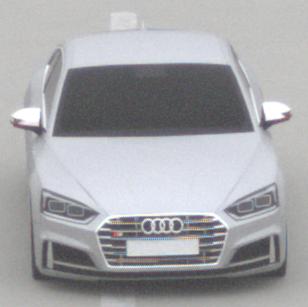
Make: Audi
Model: S5 Sportback
Detailed model: 8T Facelift
Model produced from: 2011
Model produced until: 2016
Doors: 5
Color: white
Road condition: dry road
Daytime: midday
Contrast: low contrast